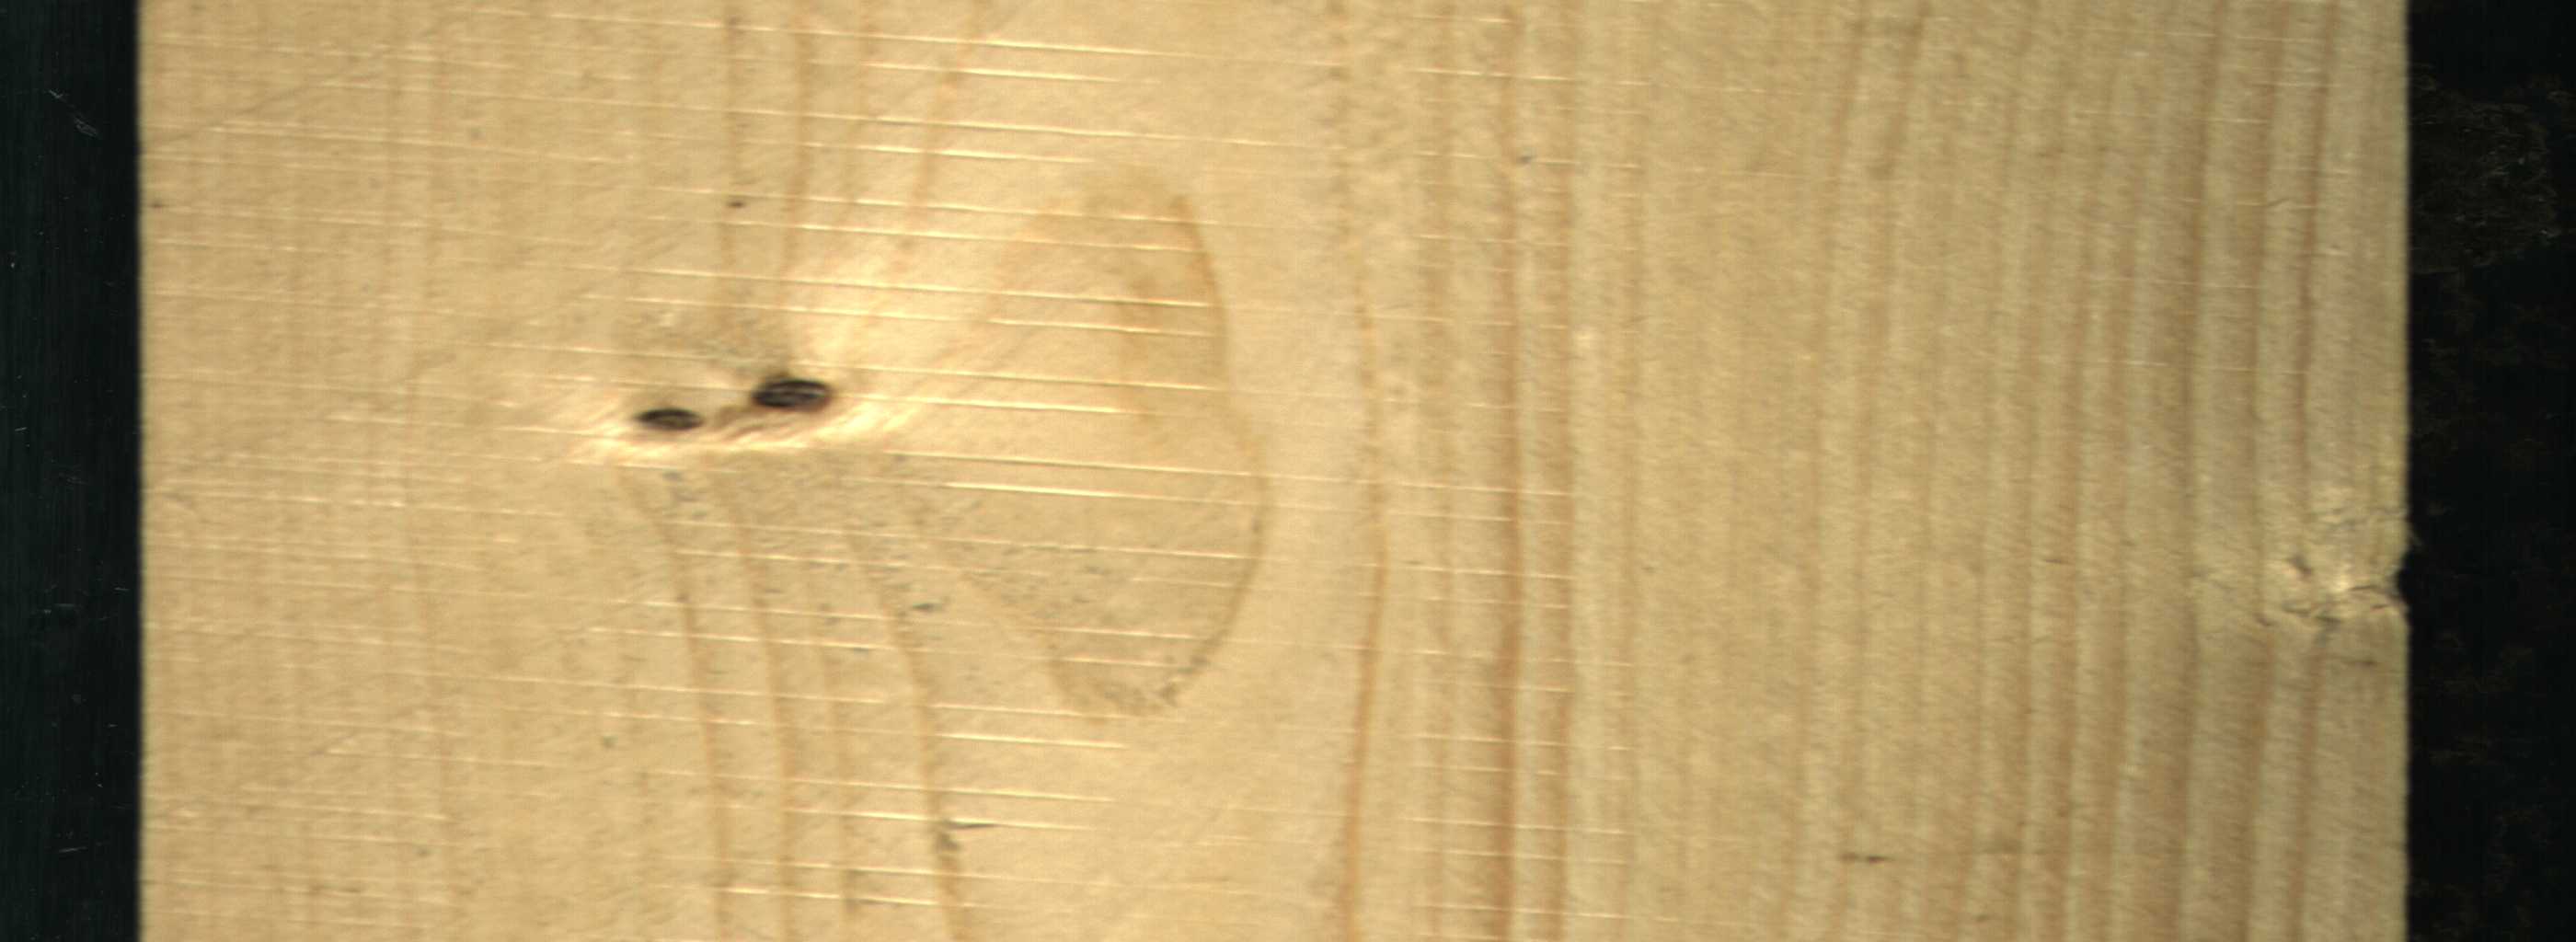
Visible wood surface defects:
Dead_Knot
Dead_Knot